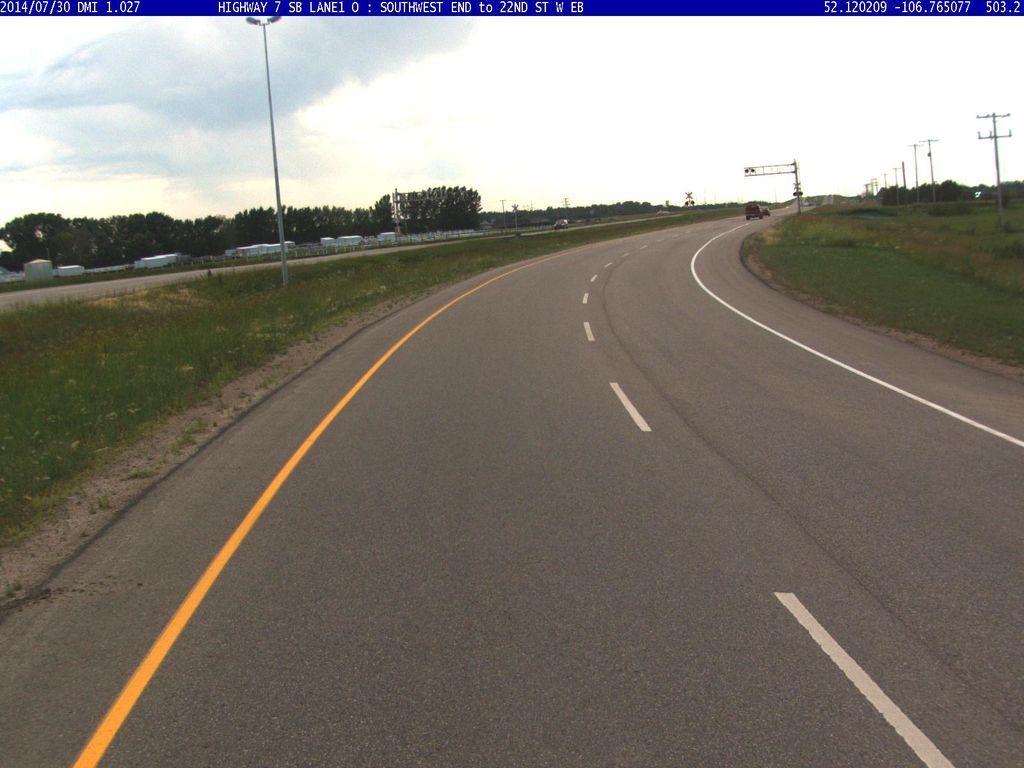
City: saskatoon